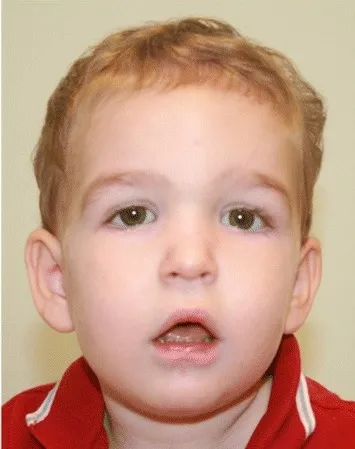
Facial features at 20 months old demonstrating down-slanting palpebral fissures with full eyebrows.
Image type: medical_photograph (oral_photograph)